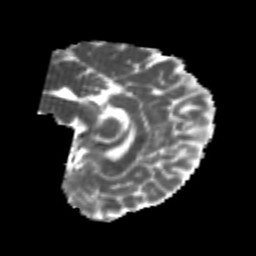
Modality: MD
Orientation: sagittal
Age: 25
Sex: female
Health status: healthy
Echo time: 0.074 s